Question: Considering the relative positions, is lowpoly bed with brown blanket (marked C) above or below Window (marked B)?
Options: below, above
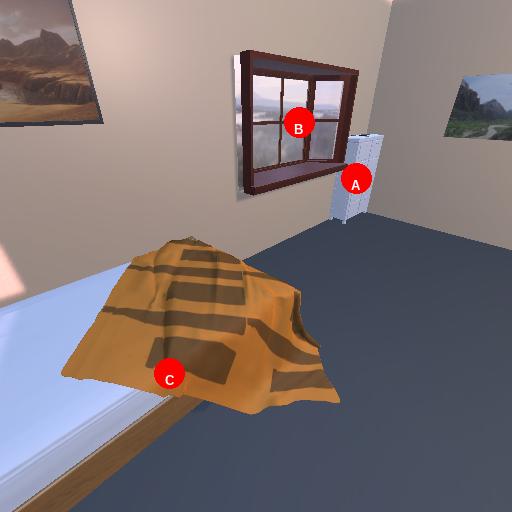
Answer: below